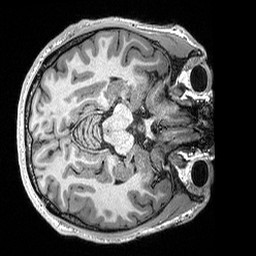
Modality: T1w
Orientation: axial
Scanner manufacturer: siemens
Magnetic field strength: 3 T
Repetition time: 2.3 s
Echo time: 0.00298 s